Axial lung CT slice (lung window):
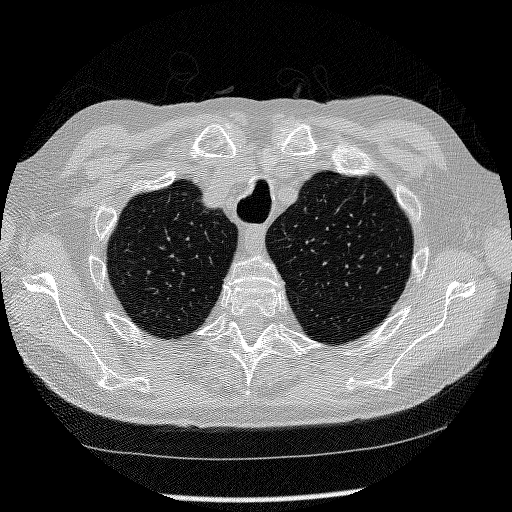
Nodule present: no